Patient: sex F, age 65
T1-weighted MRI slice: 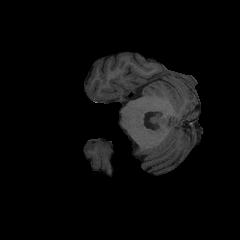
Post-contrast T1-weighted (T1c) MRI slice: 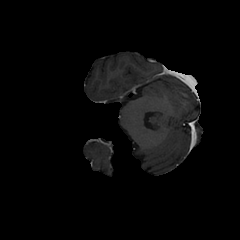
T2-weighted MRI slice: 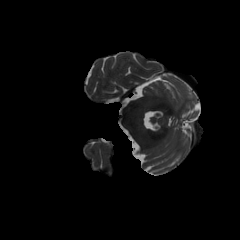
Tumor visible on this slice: no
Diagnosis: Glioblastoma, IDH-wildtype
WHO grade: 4